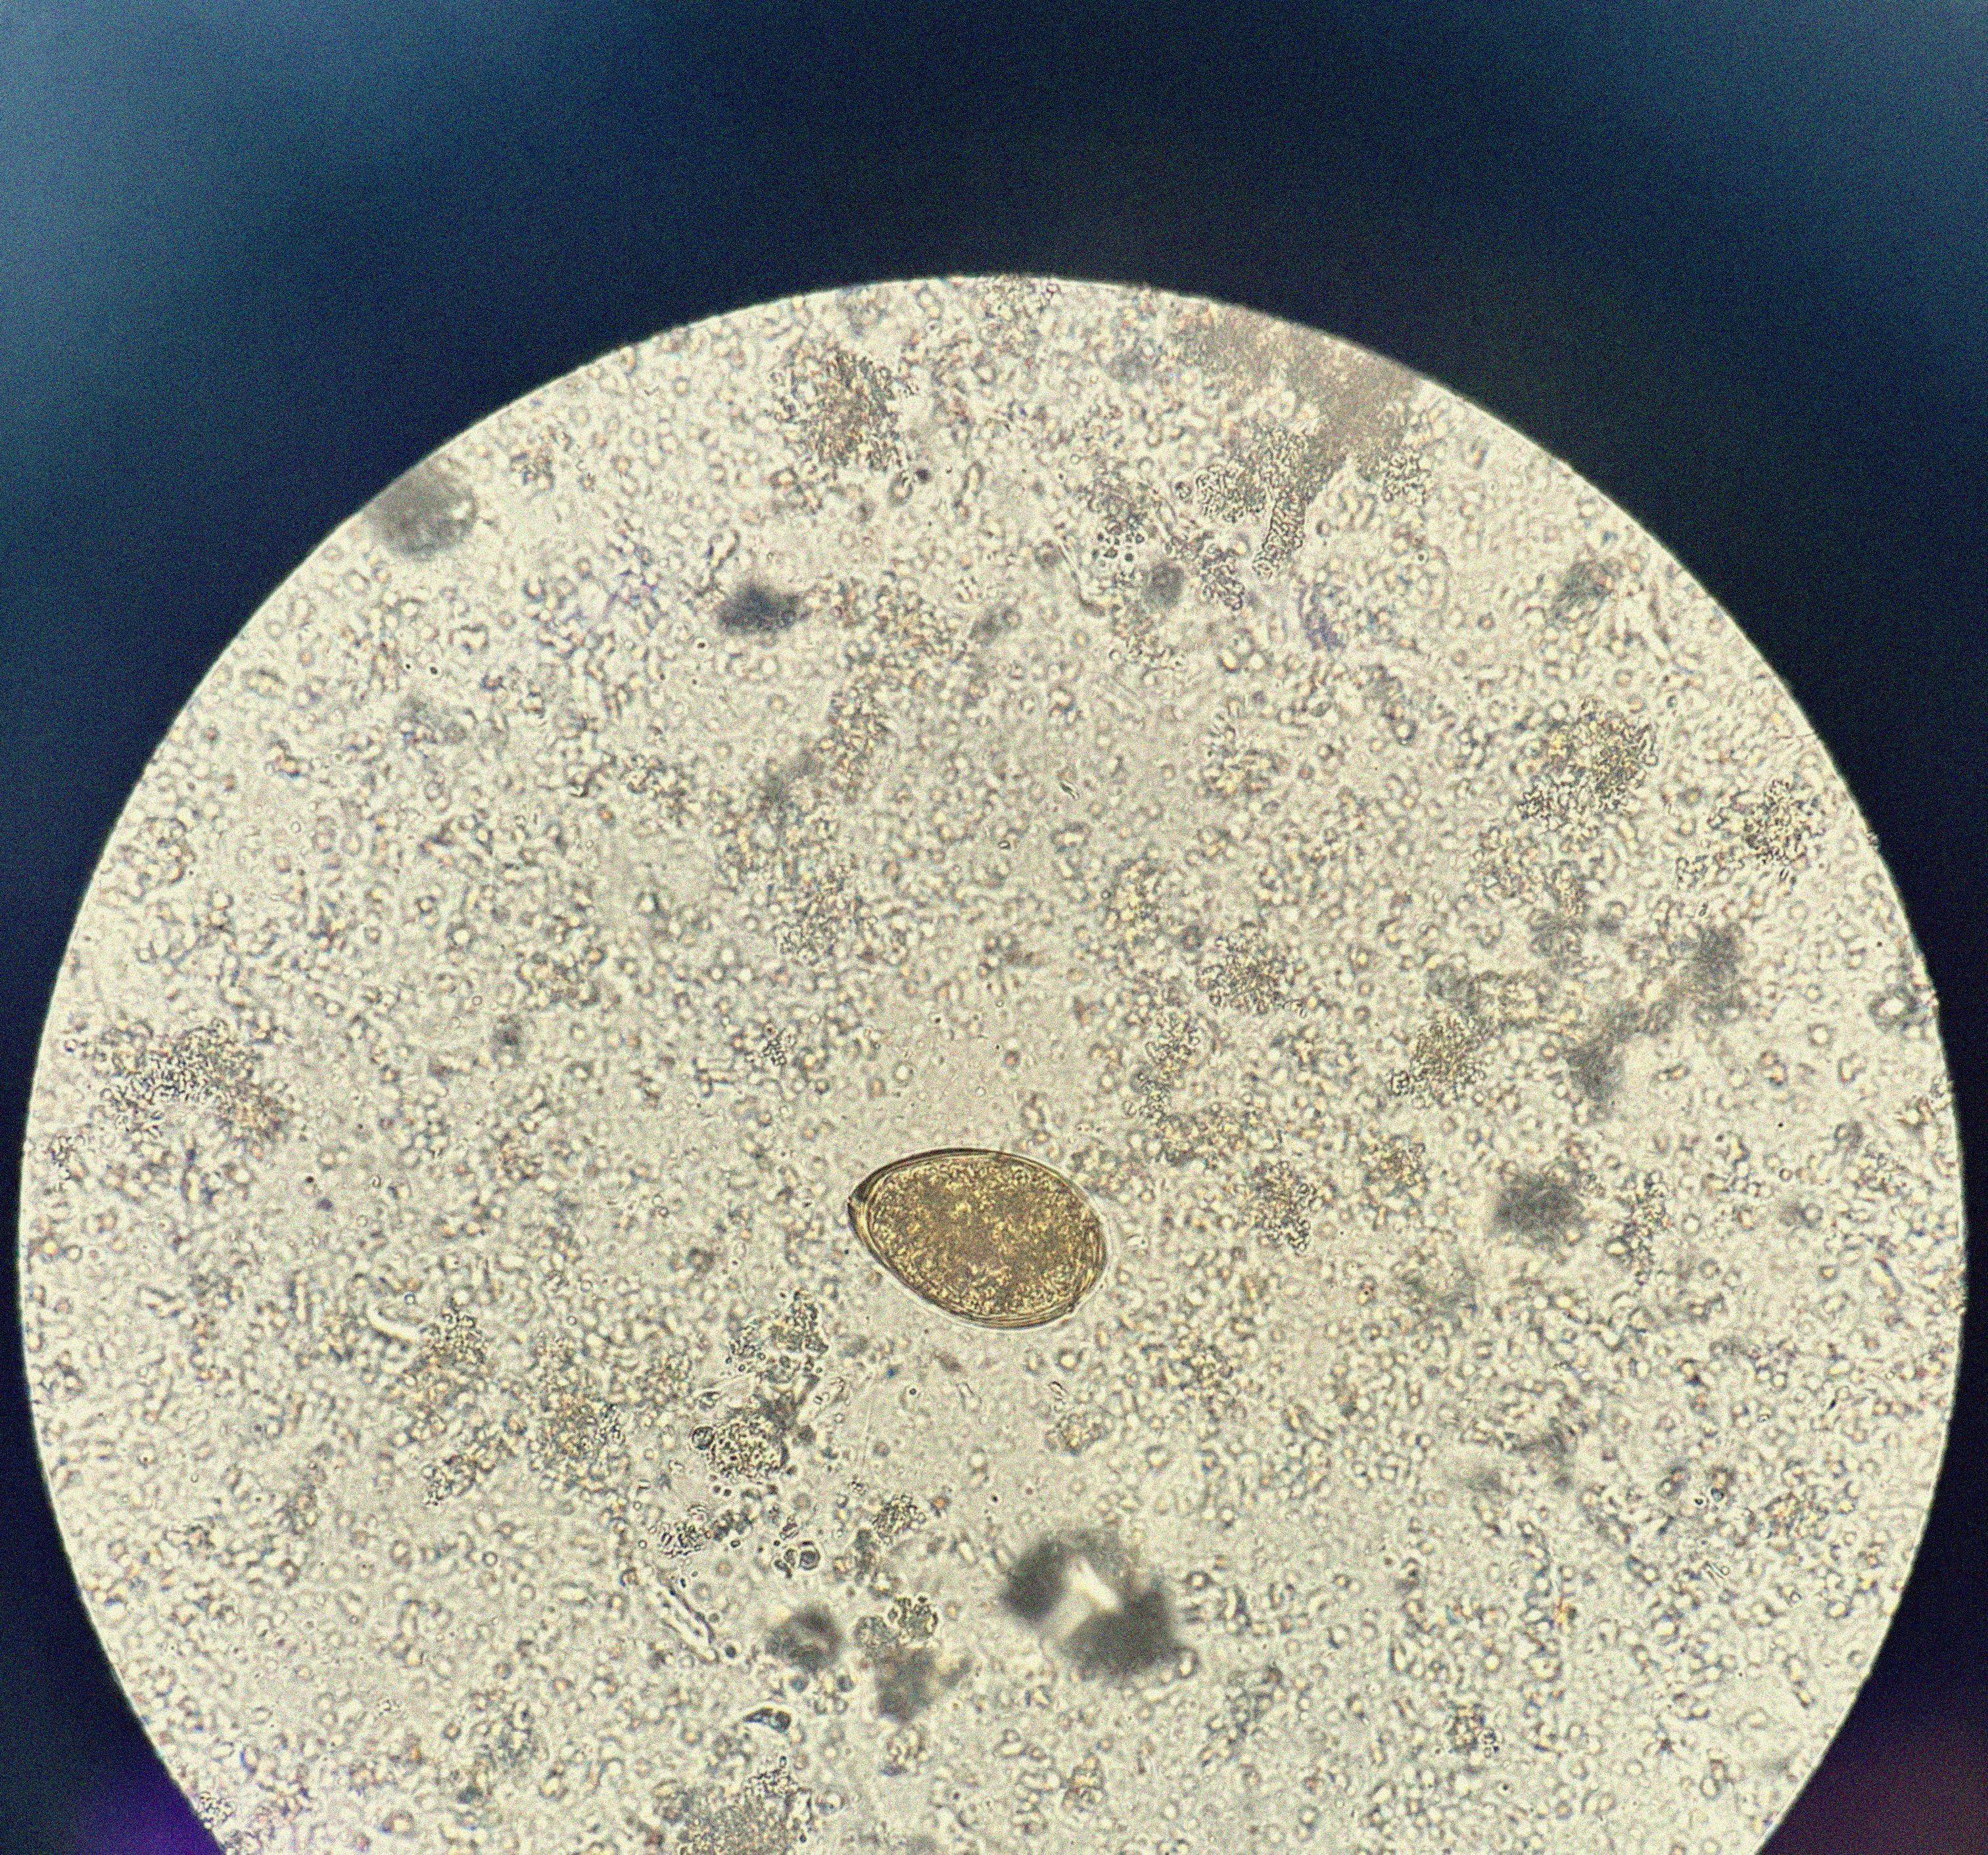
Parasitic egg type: Paragonimus spp